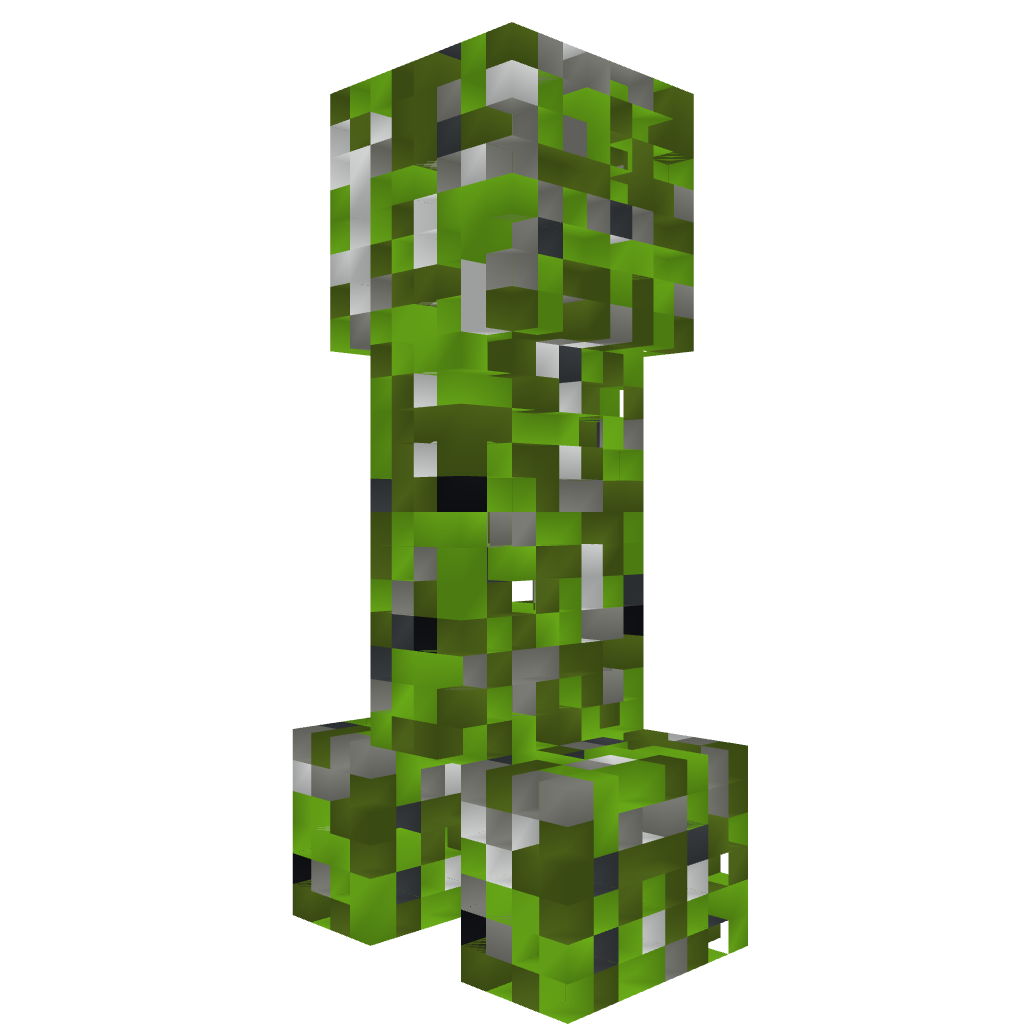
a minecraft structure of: Creeper Statue